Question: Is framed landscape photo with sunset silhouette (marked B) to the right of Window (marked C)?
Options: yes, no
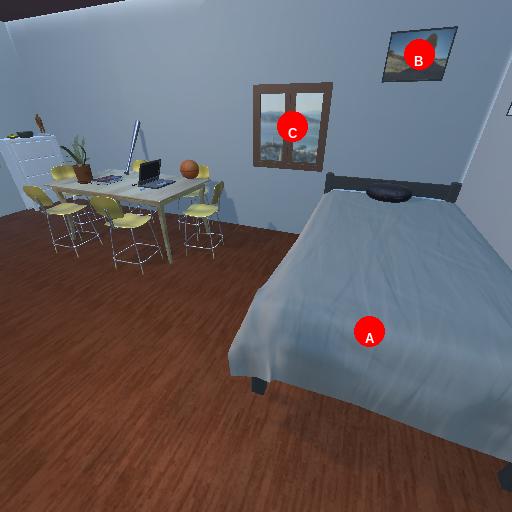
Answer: yes